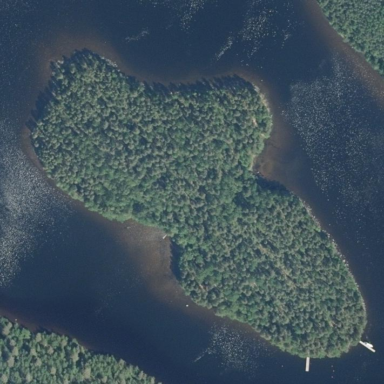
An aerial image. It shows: Islet.